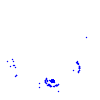
Particle: kaon